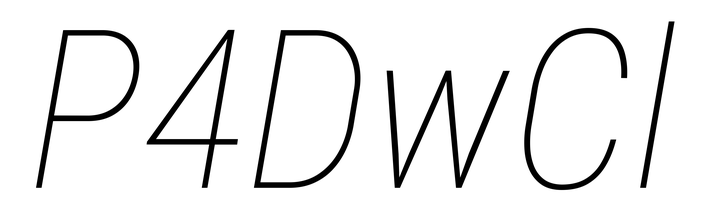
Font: Roboto-Italic_Condensed_Thin_Italic